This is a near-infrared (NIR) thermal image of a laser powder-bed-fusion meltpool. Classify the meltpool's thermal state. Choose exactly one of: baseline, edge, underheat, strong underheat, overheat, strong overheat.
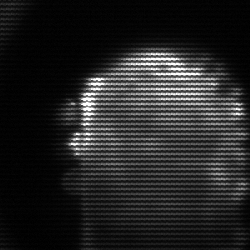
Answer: baseline